Field crop: maize
Growth stage: 2
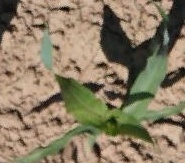
Species: maize